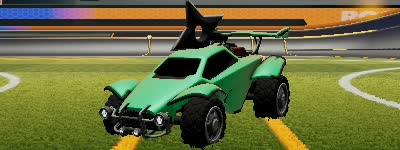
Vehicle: octane